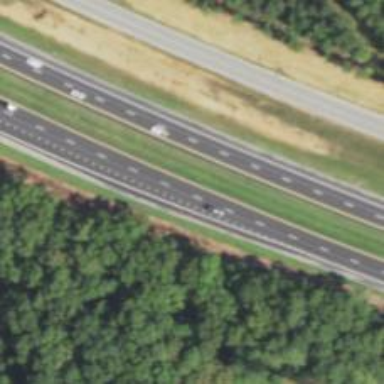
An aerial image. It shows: Motorway.